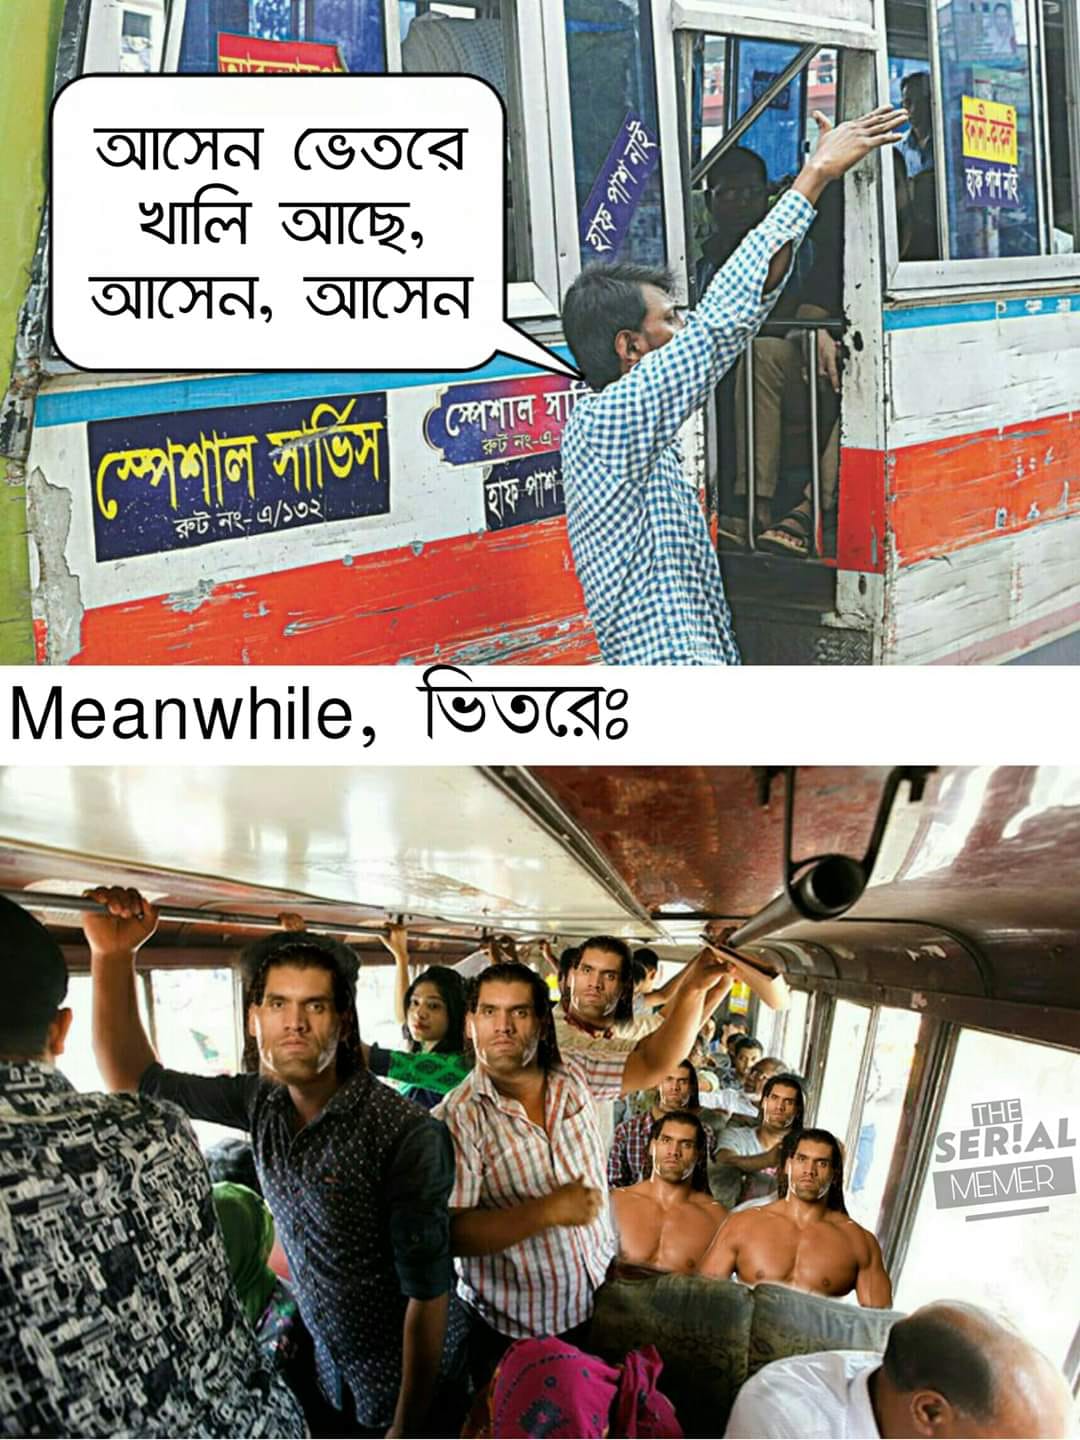
Caption: আসেন ভেতরে খালি আছে, আসেন, আসেন     Meanwhile , ভিতরেঃ
Label: non-hate